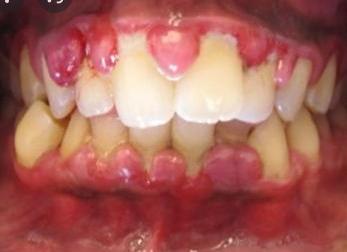
Condition: Gingivitis